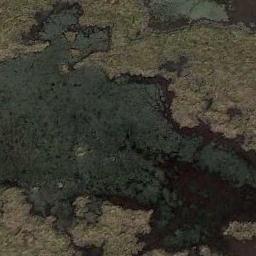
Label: wetland